Question: I have been created simple nav drop down menu.. But still i am not completed.
Here is my html and css working jsfiddle: <URL>
When i hover catalog link, i need to show it shows like this:

html:
'''
<nav id="navWrap" role="navigation">
<ul id="nav">
<li class="nav-item first active">
<a class="nav-item-link" href="/">Home</a>
</li>
<li class="nav-item">
<a class="nav-item-link" href="catalog.html">Catalog</a>
<ul>
<li><a href="#">Data Listing</a></li>
<li><a href="#">Web Scheduling</a></li>
<li><a href="#">Google Maps Application</a></li>
</ul>
</li>
<li class="nav-item">
<a class="nav-item-link" href="/blogs/news">Blog</a>
</li>
<li class="nav-item">
<a class="nav-item-link" href="/pages/about-us">About Us</a>
</li>
</ul>
</nav>
'''
Any help would be highly appreciated. thanks in advance
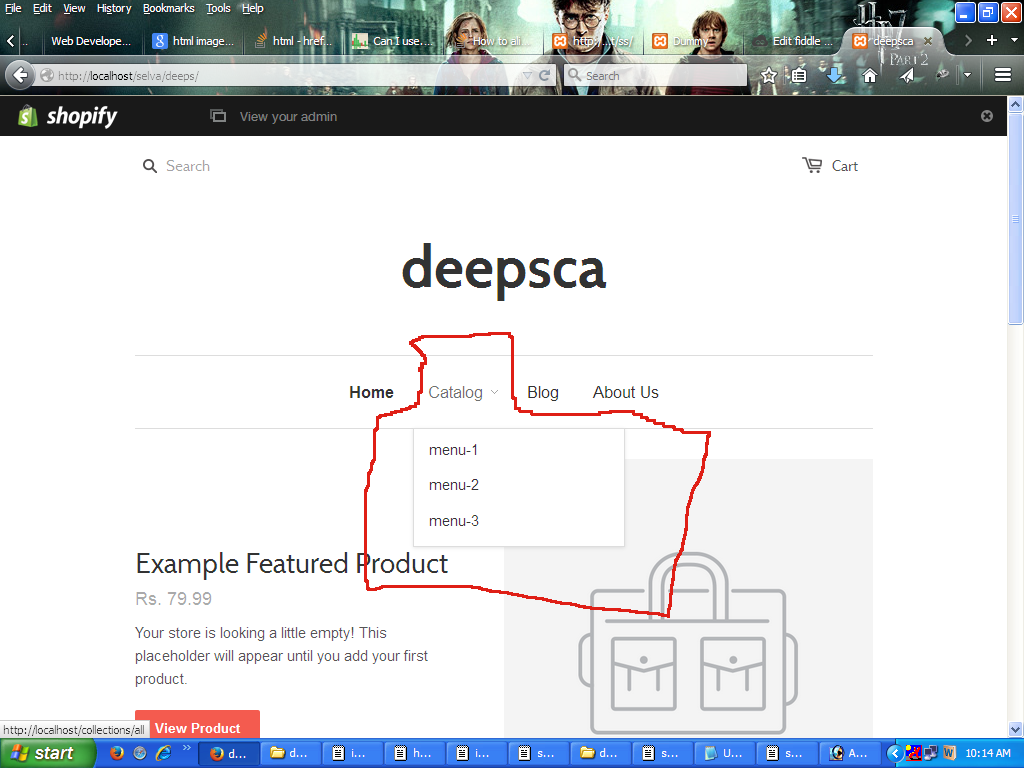
Answer: Is this what you are looking for ?

You just need to add this css property to the dropdown '<ul>'
'''
.nav-item ul{
padding:inherit;
border: 1px solid black;
text-align:left;
border-radius:4px;
}
'''
Here's the <URL>.
Cheers!